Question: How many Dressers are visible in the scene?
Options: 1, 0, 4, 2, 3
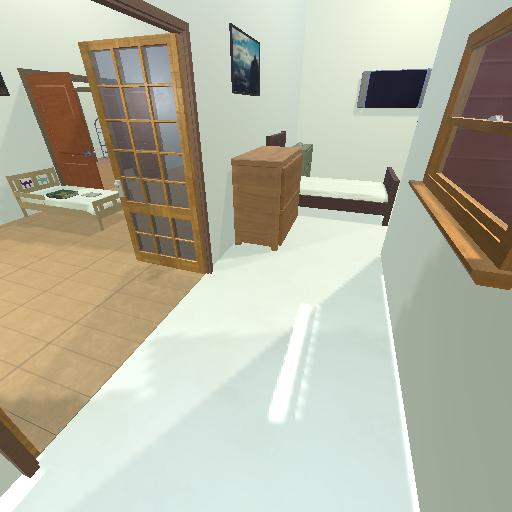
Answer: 1